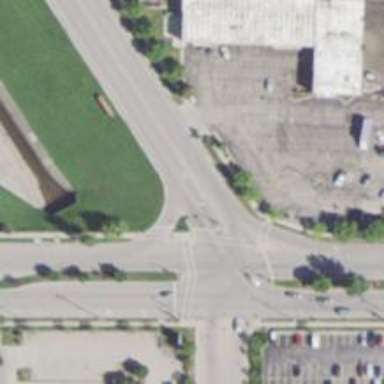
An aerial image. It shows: Crossing with marked lines on the road.